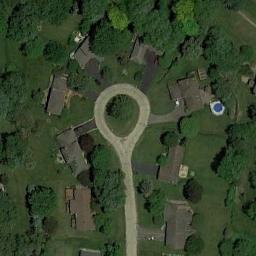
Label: medium_residential